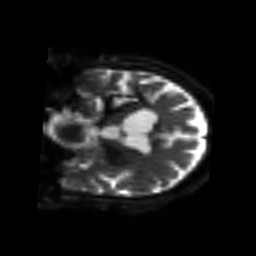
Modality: sbref
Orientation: coronal
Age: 51
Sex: female
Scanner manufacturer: siemens
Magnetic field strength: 3 T
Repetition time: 3.2 s
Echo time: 0.081 s